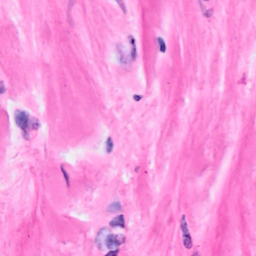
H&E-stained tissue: Breast